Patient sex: F
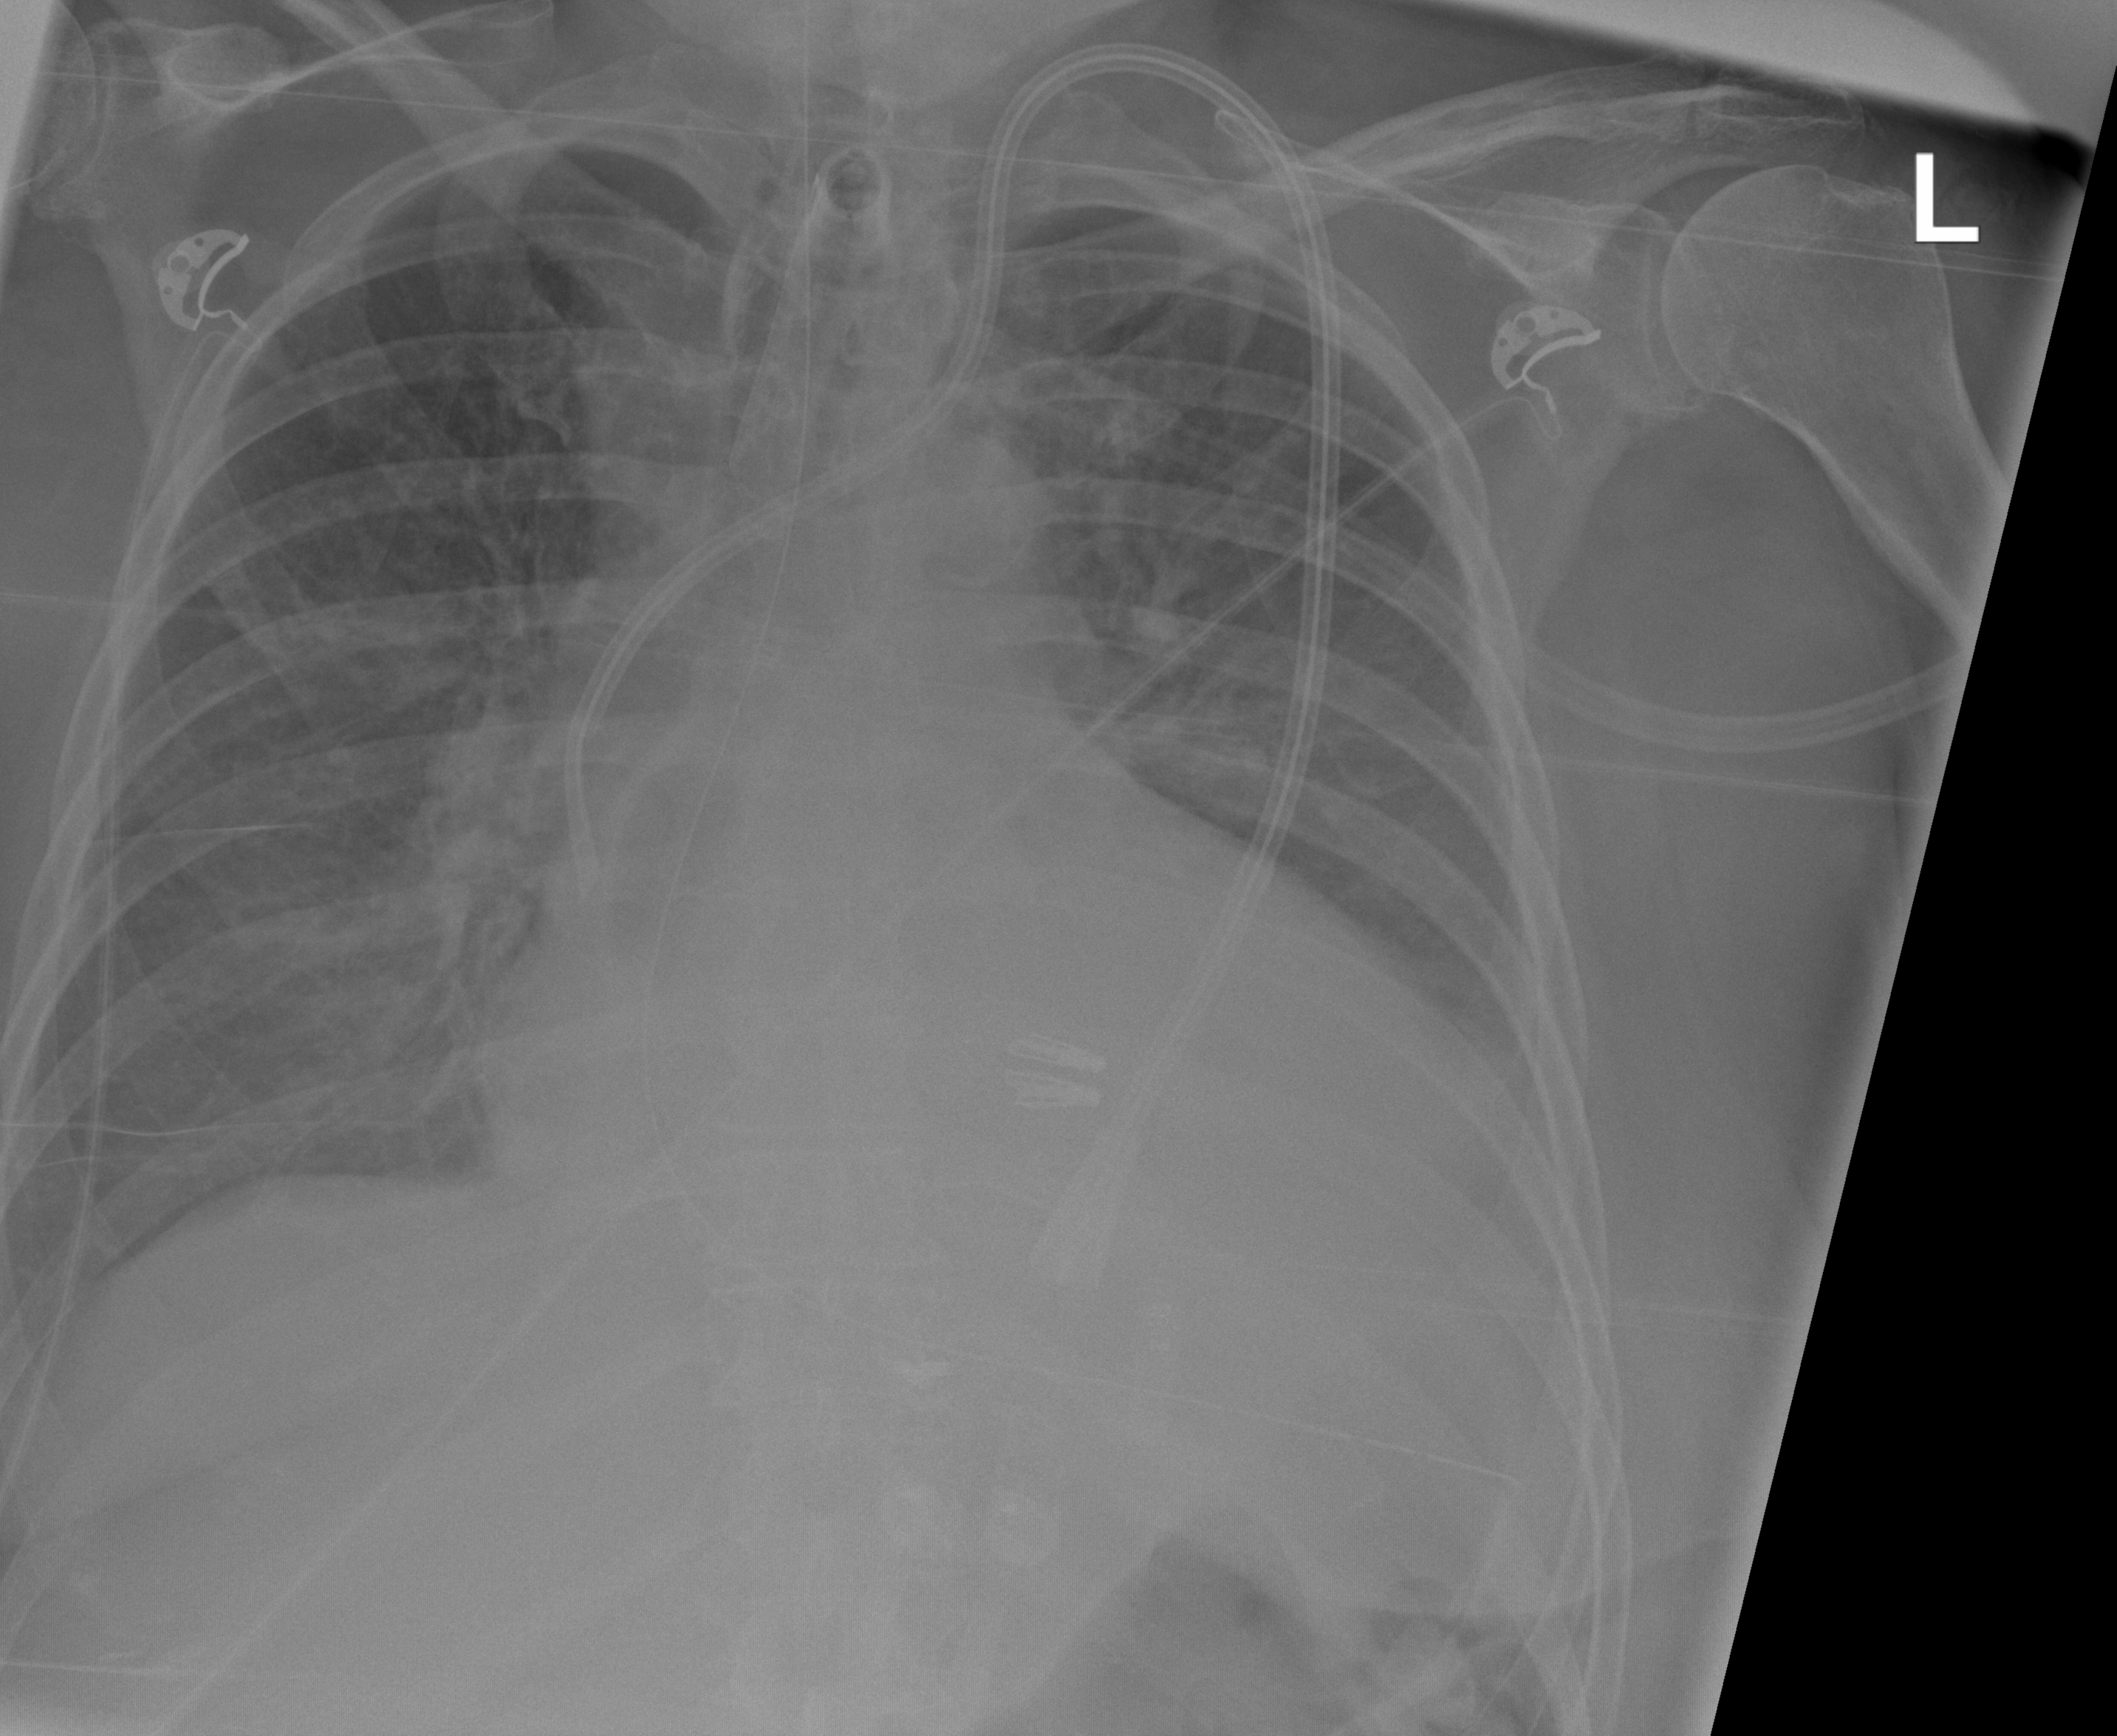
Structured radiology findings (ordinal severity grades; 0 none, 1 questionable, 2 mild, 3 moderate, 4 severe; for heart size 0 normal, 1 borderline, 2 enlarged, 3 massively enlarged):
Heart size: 2
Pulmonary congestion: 2
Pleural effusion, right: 0
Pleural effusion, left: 0
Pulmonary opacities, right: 0
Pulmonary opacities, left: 0
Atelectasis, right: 0
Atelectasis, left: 0